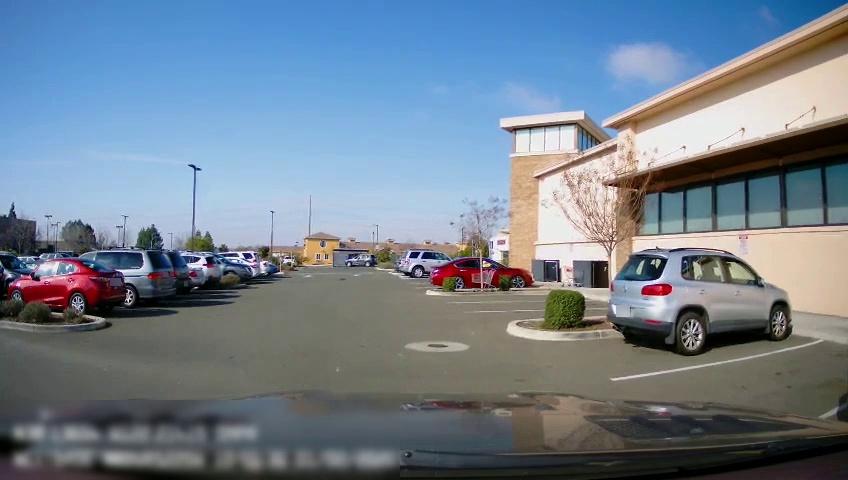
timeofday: Day
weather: Sunny
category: Drivable Space
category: Vehicles | SUV
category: Vehicles | Car
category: Vehicles | SUV
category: Vehicles | SUV
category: Vehicles | Car
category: Vehicles | Van
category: Vehicles | SUV
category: Vehicles | Car
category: Vehicles | SUV
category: Vehicles | SUV
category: Vehicles | Car
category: Vehicles | SUV
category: Vehicles | Car
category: Vehicles | Car
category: Vehicles | Truck
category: Vehicles | SUV